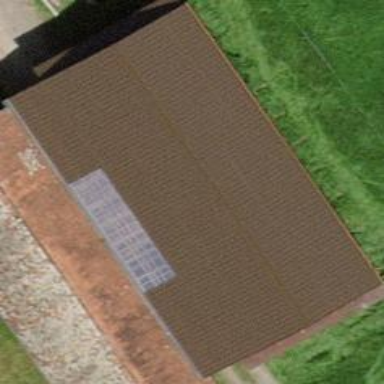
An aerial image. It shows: View of roof of building.